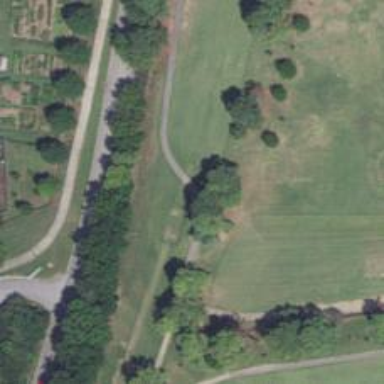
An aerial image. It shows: Golf cartpath that is also road path.